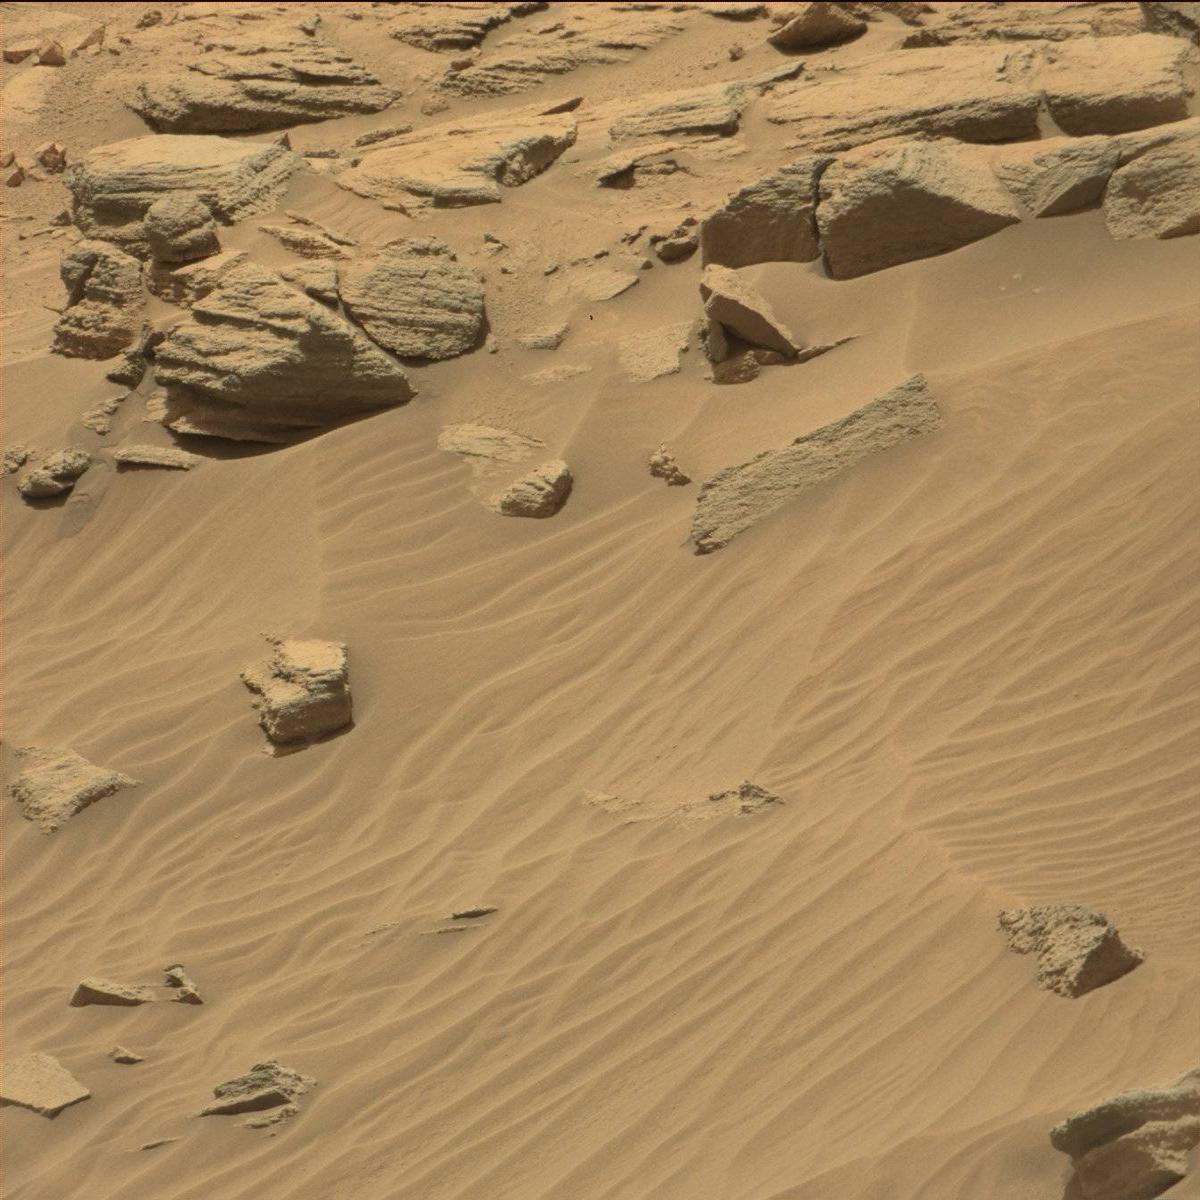
Terrain classes present: Bedrock, Sand / Soil